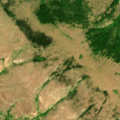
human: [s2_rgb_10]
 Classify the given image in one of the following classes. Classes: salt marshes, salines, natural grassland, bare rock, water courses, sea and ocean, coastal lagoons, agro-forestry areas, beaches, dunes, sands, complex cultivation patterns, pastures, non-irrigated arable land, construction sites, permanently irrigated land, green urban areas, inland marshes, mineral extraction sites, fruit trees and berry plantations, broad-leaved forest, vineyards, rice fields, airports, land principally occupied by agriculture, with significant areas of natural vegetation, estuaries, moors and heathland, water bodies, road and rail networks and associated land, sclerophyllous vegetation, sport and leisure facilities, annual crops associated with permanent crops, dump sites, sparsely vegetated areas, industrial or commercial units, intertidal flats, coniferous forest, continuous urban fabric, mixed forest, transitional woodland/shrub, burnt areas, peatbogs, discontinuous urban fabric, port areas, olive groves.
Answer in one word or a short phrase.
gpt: broad-leaved forest, natural grassland